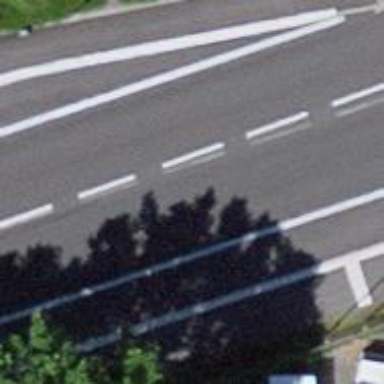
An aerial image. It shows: Primary highway with asphalt surface. There are sidewalks on both sides of the road.